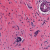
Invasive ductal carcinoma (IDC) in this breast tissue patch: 0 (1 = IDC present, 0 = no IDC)